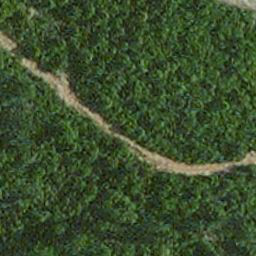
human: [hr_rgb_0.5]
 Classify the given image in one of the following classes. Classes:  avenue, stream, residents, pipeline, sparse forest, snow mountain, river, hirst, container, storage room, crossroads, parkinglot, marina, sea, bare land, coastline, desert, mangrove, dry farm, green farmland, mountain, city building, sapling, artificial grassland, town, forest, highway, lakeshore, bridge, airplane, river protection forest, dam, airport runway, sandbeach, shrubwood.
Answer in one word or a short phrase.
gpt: avenue